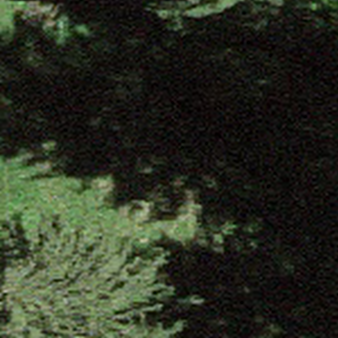
Label: other